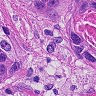
Metastatic tissue present: yes